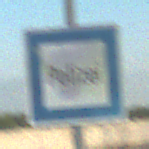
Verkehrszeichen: Polizei
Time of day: SunriseSunset
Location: Outdoor (Beach)
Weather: Clear
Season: NotSpecified
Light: Natural